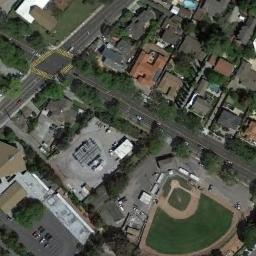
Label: baseball_diamond